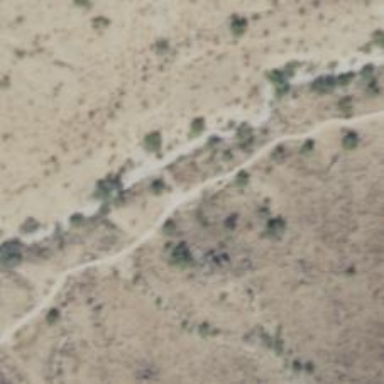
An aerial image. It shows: Hiking trail path.